Field crop: maize
Growth stage: 2
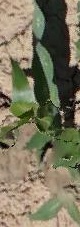
Species: maize